Question: I'm trying to build a simple application using java reactive extensions. I have two streams that emits temperature values continuously, I want to detect and filter out spikes of sensed temperature that could be errors, for doing so I need to take account of the precedent value too so that I can take account of the variation like so:

Still I was unable to find the right operator in the documentation. Has anybody any idea of how can I accomplish the task? Should I make a custom operator?
These are my streams:
'''
double min = 50, max = 75, spikeFreq = 0.01;
Observable<Double> tempStream1 = Observable.create((
Subscriber<? super Double> subscriber) -> {
new TempStream(subscriber, min, max, spikeFreq).start();
});
Observable<Double> tempStream2 = Observable.create((
Subscriber<? super Double> subscriber) -> {
new TempStream(subscriber, min, max, spikeFreq).start();
});
public class TempStream extends Thread{
private Subscriber<? super Double> subscriber;
private TempSensor sensor;
public TempStream(Subscriber<? super Double> subscriber, double min,
double max, double spikeFreq) {
this.subscriber = subscriber;
sensor = new TempSensor(min, max, spikeFreq);
}
@Override
public void run() {
Random gen = new Random(System.currentTimeMillis());
while (!subscriber.isUnsubscribed()) {
try {
subscriber.onNext(sensor.getCurrentValue());
Thread.sleep(1000 + gen.nextInt() % 1000);
} catch (Exception ex) {
subscriber.onError(ex);
}
}
subscriber.onCompleted();
}
}
'''
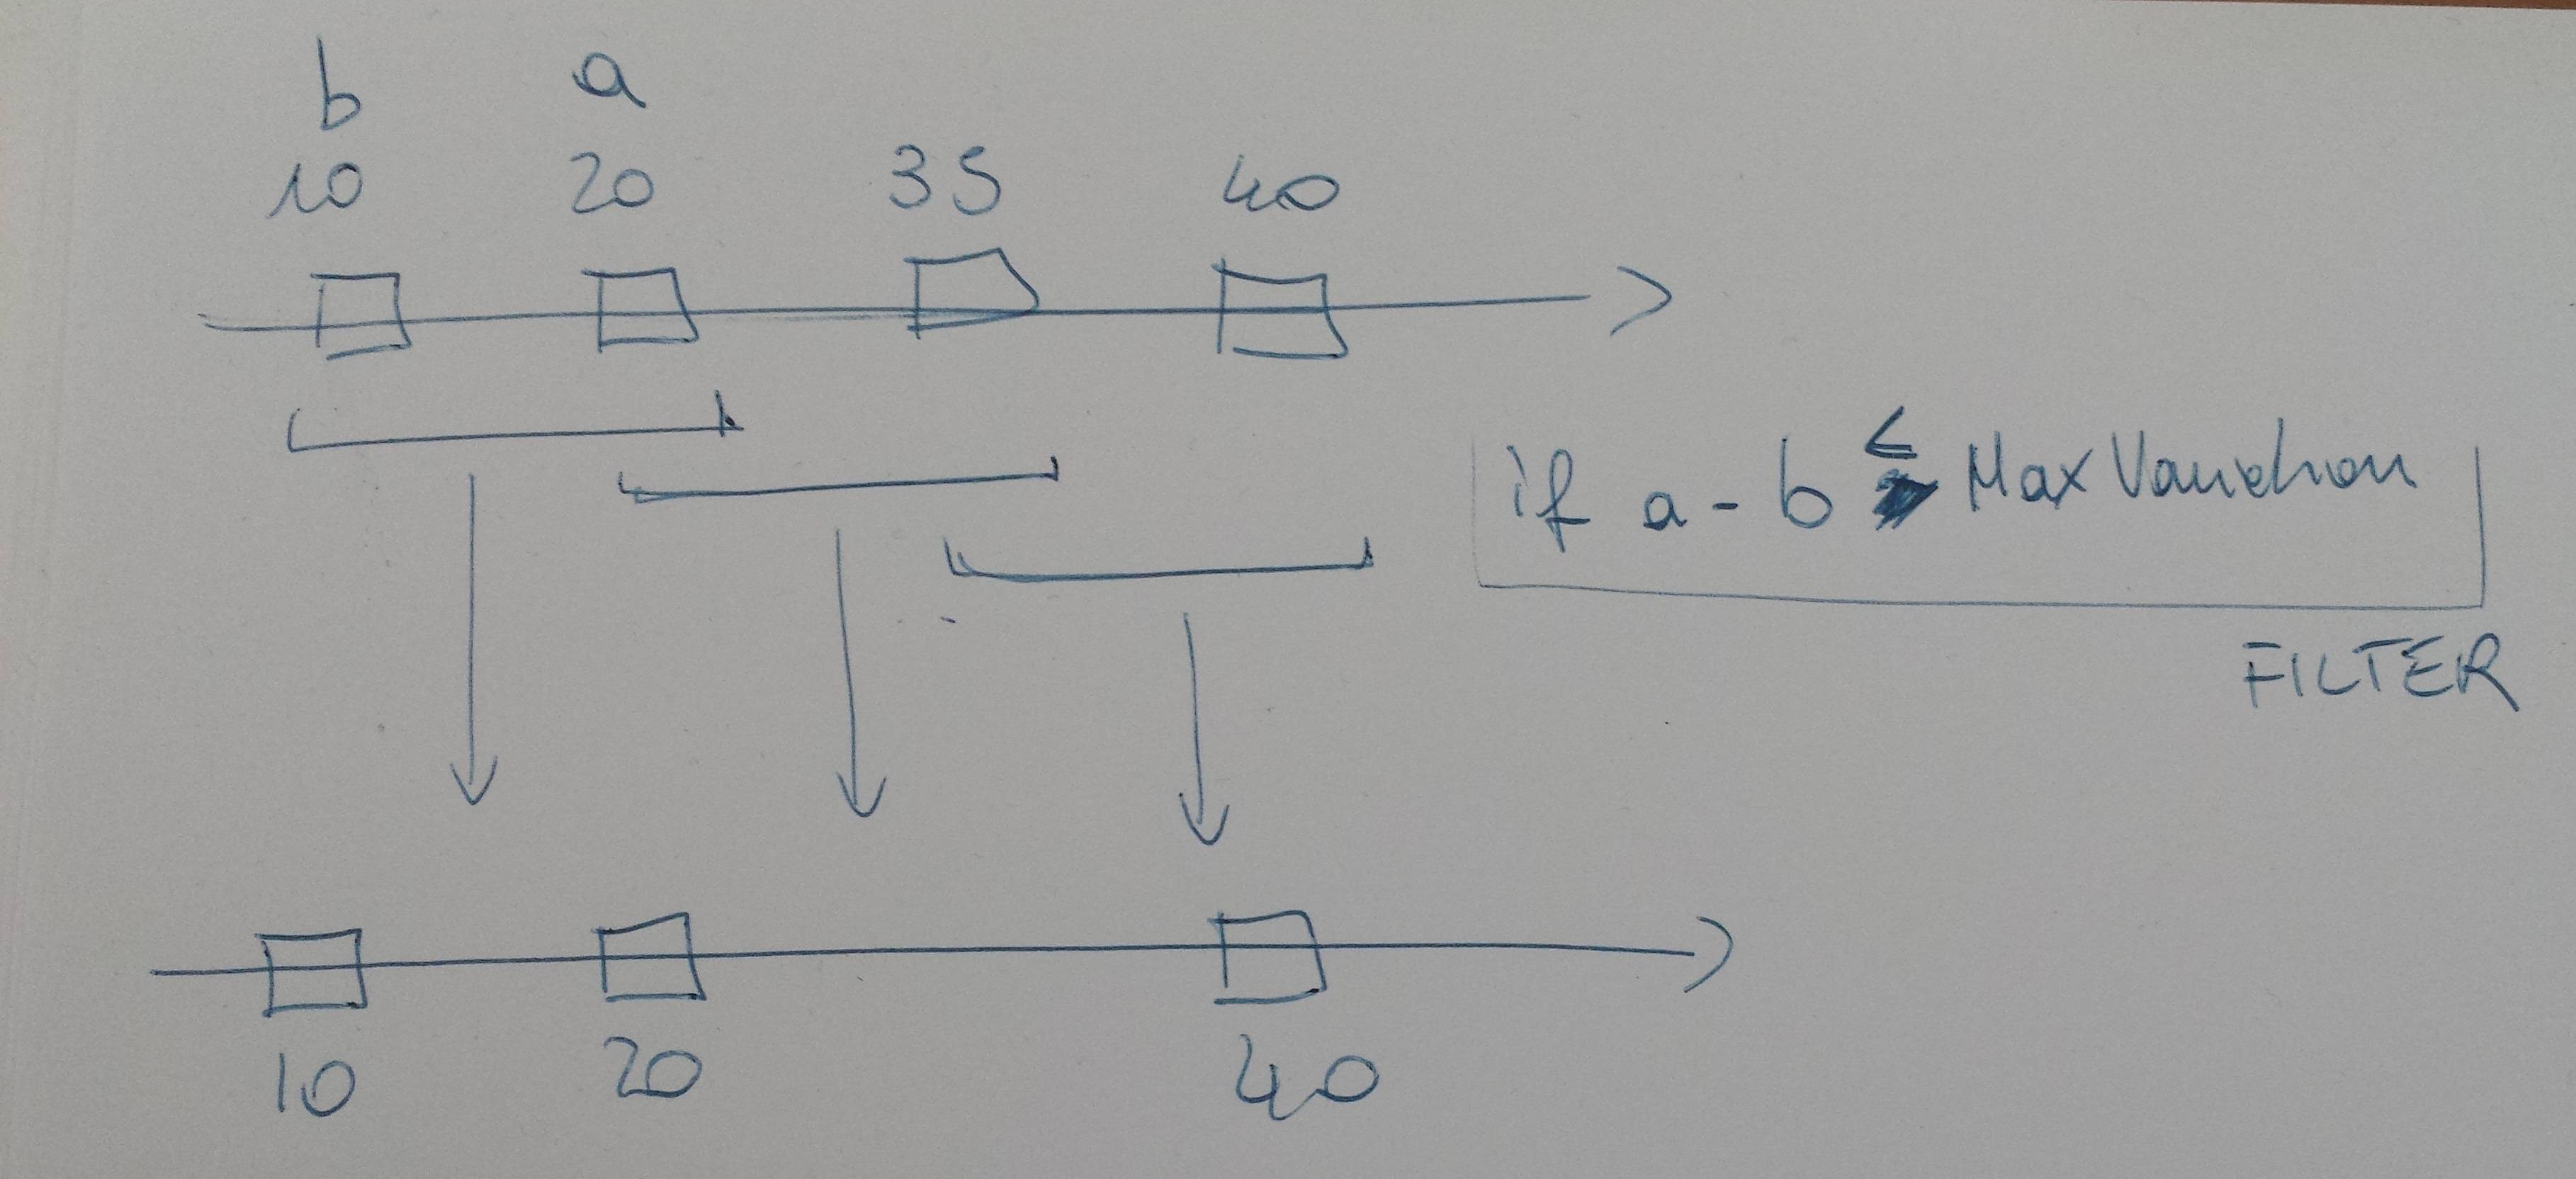
Answer: Perhaps the 'buffer' operator (<URL> might help in this case.
You want to use 'buffer' with 'count = 2' and 'skip = 1'. That way you'll get a "lookahead" of one element on the stream.
E.g.:
'''
stream.buffer(2,1).filter(buf -> buf.size() == 2 && buf.get(0) - buf.get(1) < max);
'''
Notice that this example also checks whether two values were buffered since it might happen that only one is emitted upon completion of the stream.